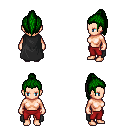
a pixel art fantasy rpg character, female body template, human, light skin, black cape, red pants, green long topknot hairstyle, four views (front, back, left, right), 2x2 character sprite sheet, small pixel art, hard edges, no anti-aliasing